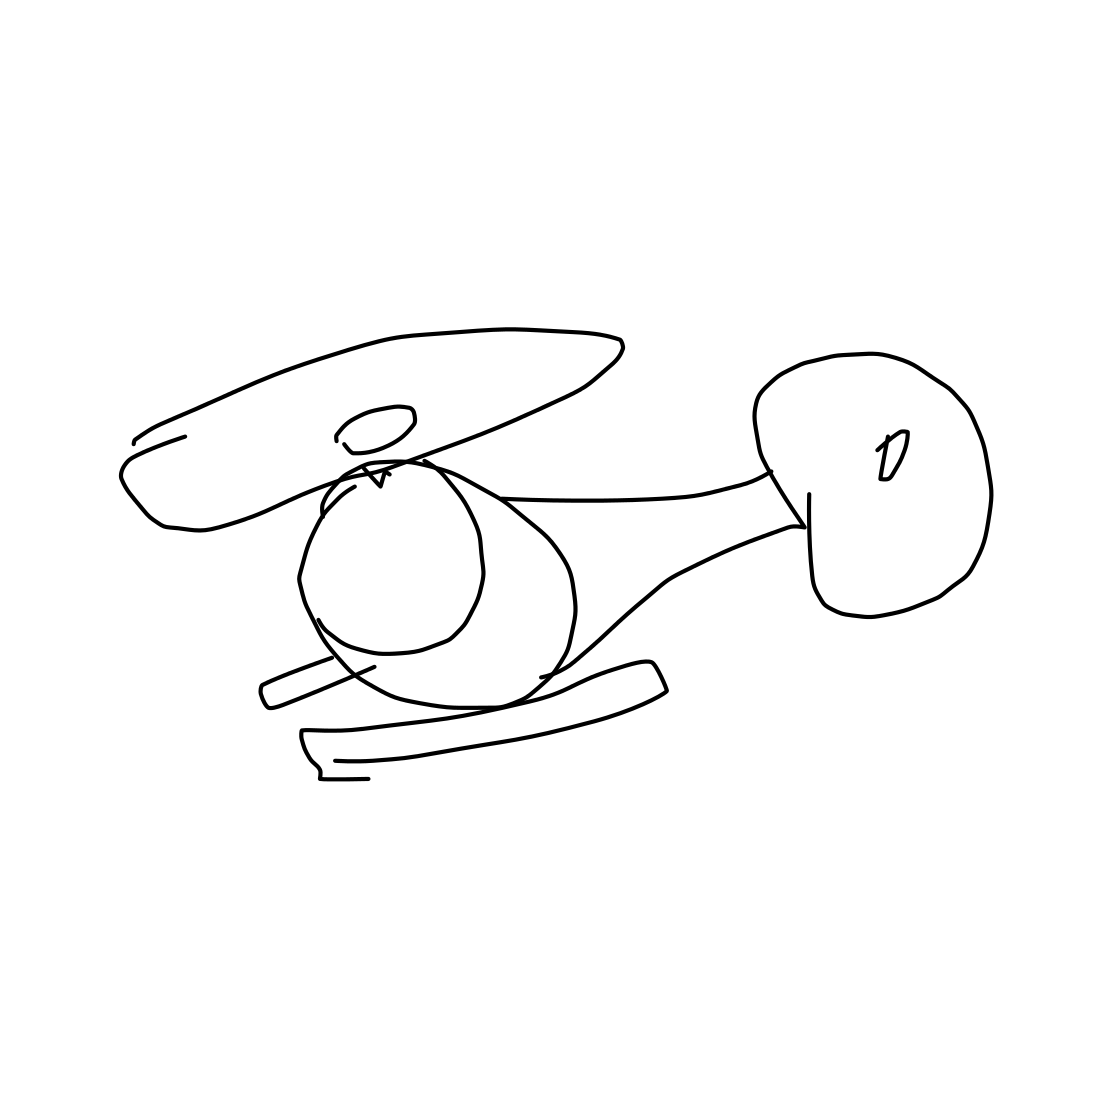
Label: helicopter